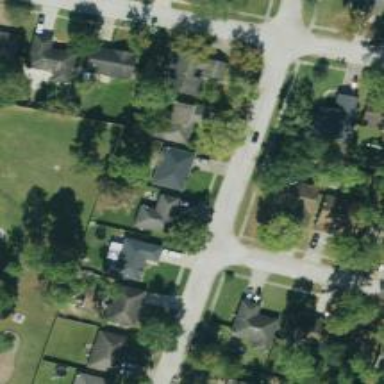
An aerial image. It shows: Residential road with separate sidewalk.